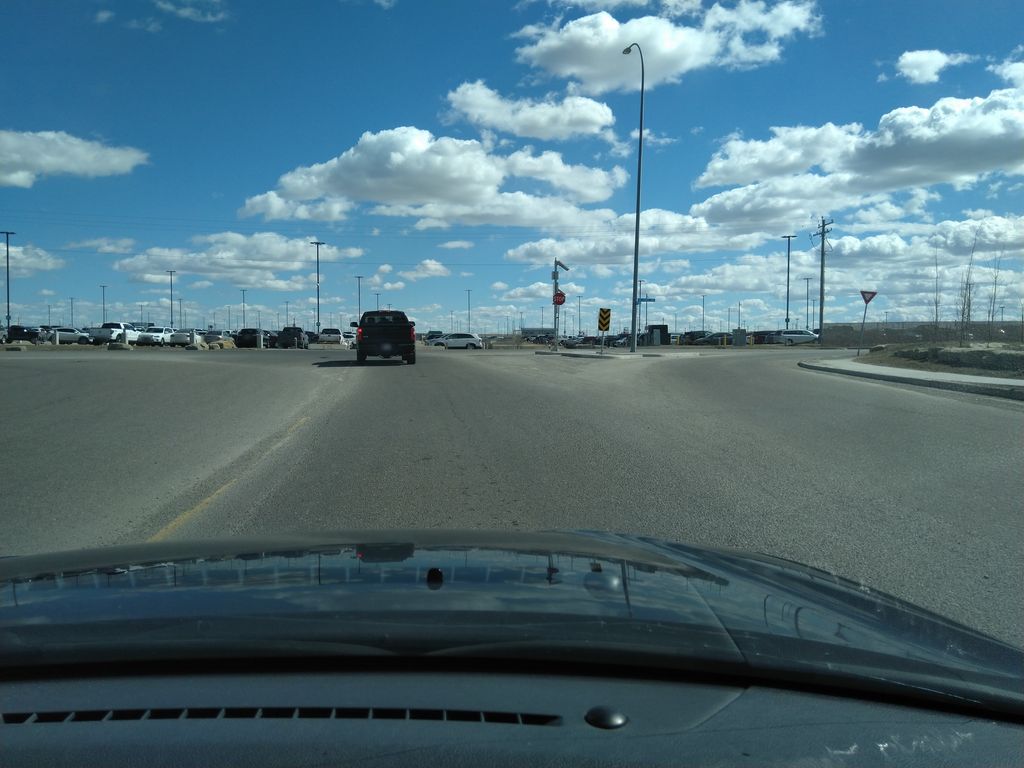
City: calgary